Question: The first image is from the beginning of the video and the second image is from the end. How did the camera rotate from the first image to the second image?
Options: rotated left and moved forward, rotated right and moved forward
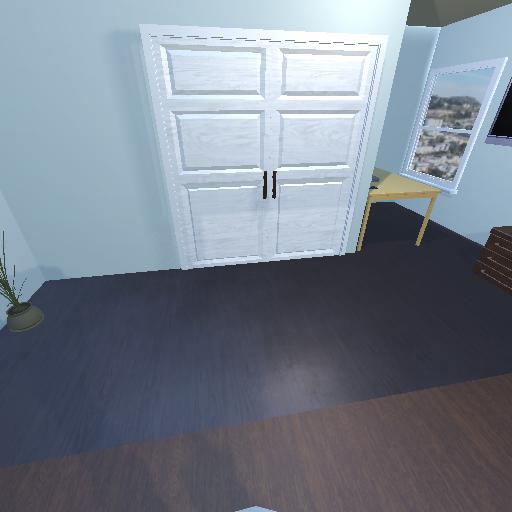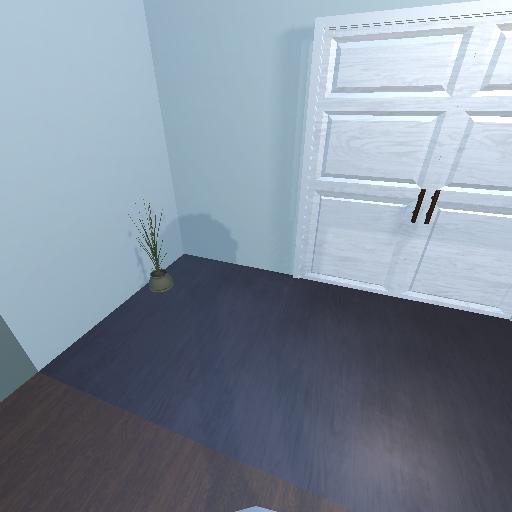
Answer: rotated left and moved forward